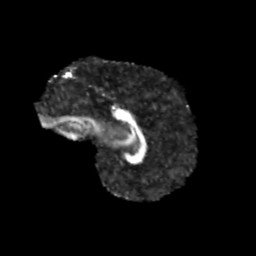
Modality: FA
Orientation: sagittal
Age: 13
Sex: male
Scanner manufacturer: siemens
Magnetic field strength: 3 T
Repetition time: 3.8 s
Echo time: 0.07 s